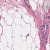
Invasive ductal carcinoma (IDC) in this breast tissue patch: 0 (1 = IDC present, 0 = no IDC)